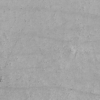
Label: not_dusty